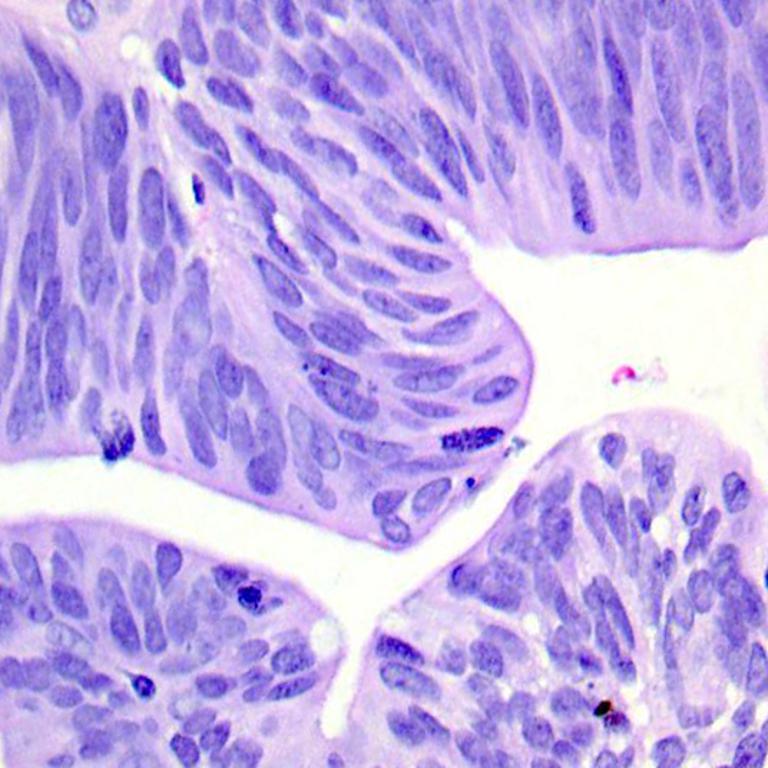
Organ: colon
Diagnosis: adenocarcinomas